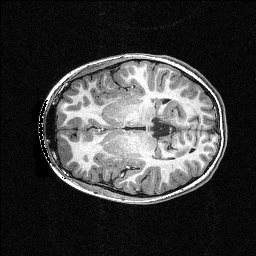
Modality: T1w
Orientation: axial
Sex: female
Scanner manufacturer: siemens
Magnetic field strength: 3 T
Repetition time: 2.3 s
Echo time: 0.00336 s